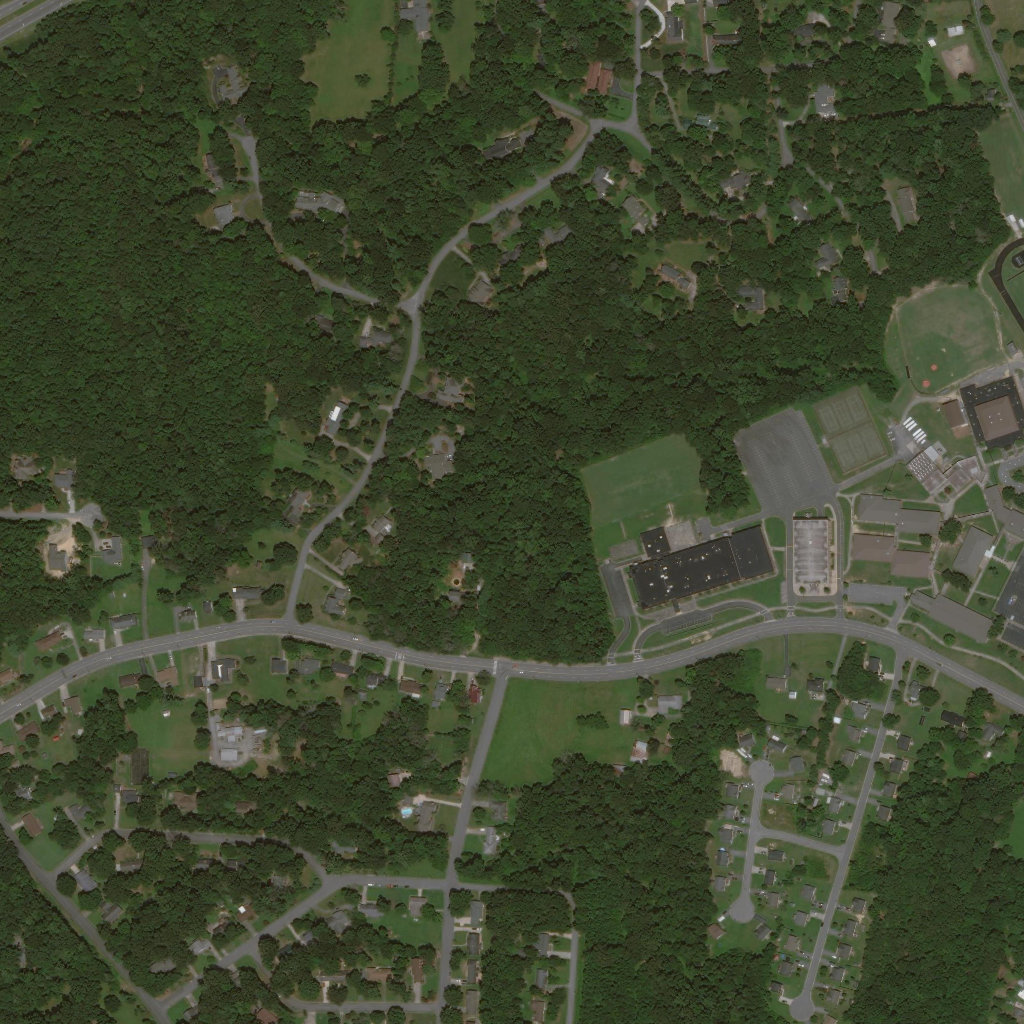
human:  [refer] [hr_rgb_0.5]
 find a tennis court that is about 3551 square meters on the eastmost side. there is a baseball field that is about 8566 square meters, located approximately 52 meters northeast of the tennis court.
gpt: <box>[[79, 37, 86, 46, 0]]</box>

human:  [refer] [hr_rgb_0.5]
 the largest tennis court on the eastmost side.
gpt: <box>[[79, 37, 86, 46, 0]]</box>

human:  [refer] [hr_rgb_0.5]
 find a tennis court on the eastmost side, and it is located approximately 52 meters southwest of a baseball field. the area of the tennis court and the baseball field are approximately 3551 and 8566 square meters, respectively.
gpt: <box>[[79, 37, 86, 46, 0]]</box>